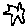
Label: star